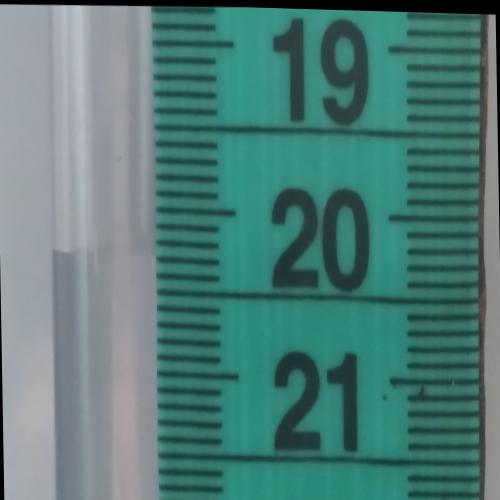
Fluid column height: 20.3 cm